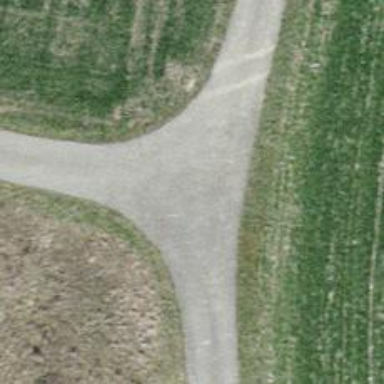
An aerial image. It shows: Paved track with grade 2 quality surface.